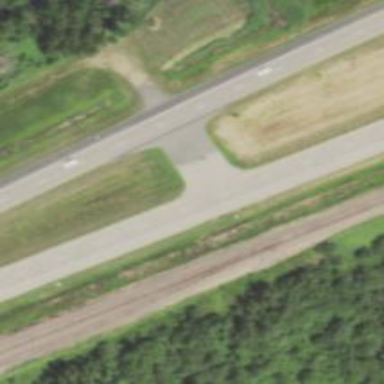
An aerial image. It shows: Trunk link highway.